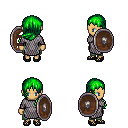
a pixel art fantasy rpg character, female body template, human, tanned skin, chain mail, teal pants, green left-swept hairstyle, ghillies, shield, four views (front, back, left, right), 2x2 character sprite sheet, small pixel art, hard edges, no anti-aliasing